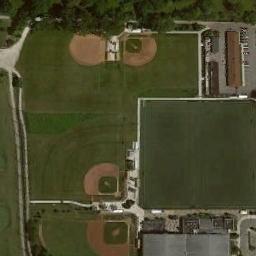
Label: baseball_diamond